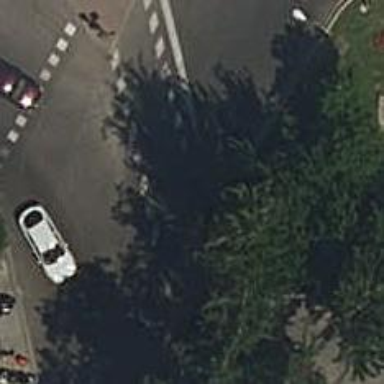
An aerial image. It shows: Traffic signals at road crossing.